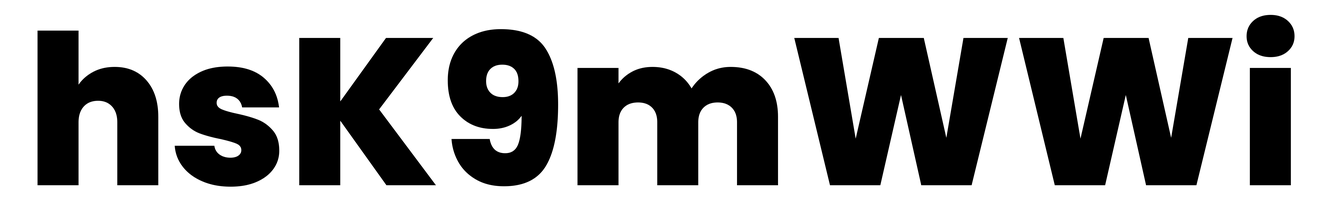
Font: Poppins-ExtraBold